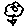
Label: flower